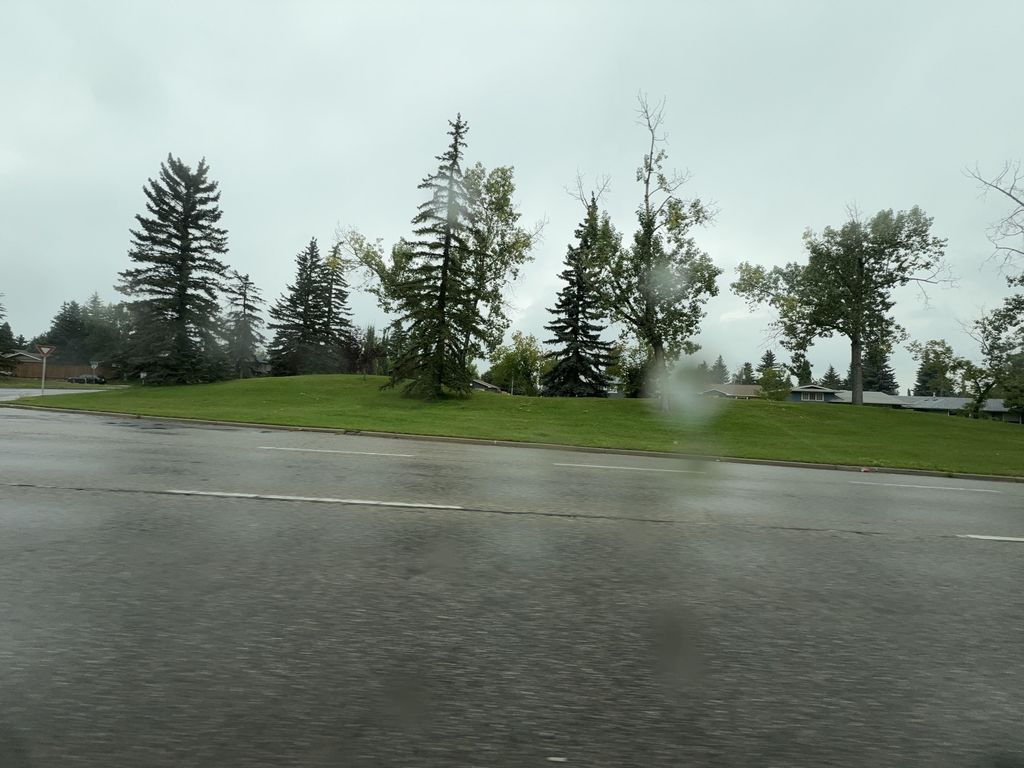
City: calgary